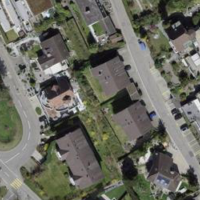
EUNIS habitat code: 54
Species observed at this site:
Lathraea squamaria